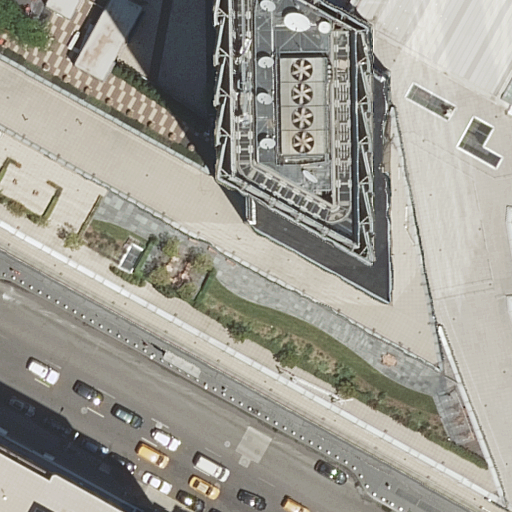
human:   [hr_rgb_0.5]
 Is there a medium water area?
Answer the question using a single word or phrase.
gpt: no

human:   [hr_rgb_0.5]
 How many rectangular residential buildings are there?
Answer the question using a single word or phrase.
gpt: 2

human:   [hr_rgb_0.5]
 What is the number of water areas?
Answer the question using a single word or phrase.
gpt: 0

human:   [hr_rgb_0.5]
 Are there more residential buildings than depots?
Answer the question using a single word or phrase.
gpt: yes

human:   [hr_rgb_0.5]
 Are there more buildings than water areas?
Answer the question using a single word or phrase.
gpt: yes

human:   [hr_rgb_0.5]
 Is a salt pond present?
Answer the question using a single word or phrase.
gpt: no

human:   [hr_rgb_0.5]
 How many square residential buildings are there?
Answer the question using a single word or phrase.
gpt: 0

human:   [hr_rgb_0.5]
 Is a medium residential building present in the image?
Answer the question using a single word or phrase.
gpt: yes

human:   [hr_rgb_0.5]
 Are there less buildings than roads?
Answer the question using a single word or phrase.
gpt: no

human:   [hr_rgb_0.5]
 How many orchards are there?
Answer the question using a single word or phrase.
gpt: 0

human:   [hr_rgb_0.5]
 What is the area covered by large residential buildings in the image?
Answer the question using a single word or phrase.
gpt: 530m2

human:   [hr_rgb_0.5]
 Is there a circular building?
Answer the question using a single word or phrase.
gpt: no

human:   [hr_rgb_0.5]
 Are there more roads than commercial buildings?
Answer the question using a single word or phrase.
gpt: yes

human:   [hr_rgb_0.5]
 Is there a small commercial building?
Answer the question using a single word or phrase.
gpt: no

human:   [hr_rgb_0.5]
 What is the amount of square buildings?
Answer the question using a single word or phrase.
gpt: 0

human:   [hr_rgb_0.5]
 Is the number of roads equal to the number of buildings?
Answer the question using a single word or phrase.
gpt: no

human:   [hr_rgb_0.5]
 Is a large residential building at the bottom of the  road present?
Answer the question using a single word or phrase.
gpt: no

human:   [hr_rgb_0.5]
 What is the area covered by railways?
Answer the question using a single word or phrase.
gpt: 0m2

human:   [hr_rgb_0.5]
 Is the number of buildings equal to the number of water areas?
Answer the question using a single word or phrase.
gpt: no

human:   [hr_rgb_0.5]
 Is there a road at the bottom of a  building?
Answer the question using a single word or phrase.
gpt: yes

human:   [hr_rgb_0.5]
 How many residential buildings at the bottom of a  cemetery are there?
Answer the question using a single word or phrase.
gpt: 0

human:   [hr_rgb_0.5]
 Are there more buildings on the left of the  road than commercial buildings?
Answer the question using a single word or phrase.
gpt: yes

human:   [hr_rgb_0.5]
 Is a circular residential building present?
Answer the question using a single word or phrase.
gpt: no

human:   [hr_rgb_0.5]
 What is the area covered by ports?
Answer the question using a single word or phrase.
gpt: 0m2

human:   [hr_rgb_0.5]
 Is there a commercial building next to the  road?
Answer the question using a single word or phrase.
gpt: no

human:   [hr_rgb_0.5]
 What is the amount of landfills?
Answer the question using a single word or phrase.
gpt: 0

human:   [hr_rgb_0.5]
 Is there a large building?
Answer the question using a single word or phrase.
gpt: yes

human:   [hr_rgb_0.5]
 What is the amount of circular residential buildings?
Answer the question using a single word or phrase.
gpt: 0

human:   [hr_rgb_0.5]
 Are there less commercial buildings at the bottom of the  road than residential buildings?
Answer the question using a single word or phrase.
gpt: yes

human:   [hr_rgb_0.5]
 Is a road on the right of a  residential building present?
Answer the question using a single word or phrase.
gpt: yes

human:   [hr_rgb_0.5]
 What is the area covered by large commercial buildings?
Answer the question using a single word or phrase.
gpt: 0m2

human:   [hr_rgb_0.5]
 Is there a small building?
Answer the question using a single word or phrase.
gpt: no

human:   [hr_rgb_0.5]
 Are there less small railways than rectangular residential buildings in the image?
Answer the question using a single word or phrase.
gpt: yes

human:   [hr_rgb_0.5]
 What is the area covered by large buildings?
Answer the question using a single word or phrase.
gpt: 530m2

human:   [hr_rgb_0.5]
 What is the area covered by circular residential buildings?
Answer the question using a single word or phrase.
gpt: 0m2

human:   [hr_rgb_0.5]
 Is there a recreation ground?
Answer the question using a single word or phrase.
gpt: no